Field crop: tomato
Growth stage: 1
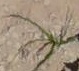
Species: cyperus